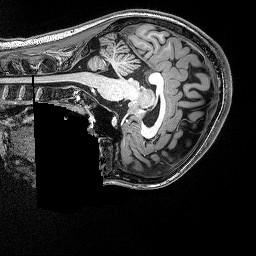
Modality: T1w
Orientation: sagittal
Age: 20
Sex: female
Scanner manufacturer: siemens
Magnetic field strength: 3 T
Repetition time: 2.5 s
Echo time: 0.00343 s